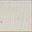
Piece: xx